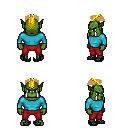
a pixel art fantasy rpg character, male body template, orc, green skin, teal long-sleeve shirt, red pants, blonde short mohawk hairstyle, ghillies, four views (front, back, left, right), 2x2 character sprite sheet, small pixel art, hard edges, no anti-aliasing